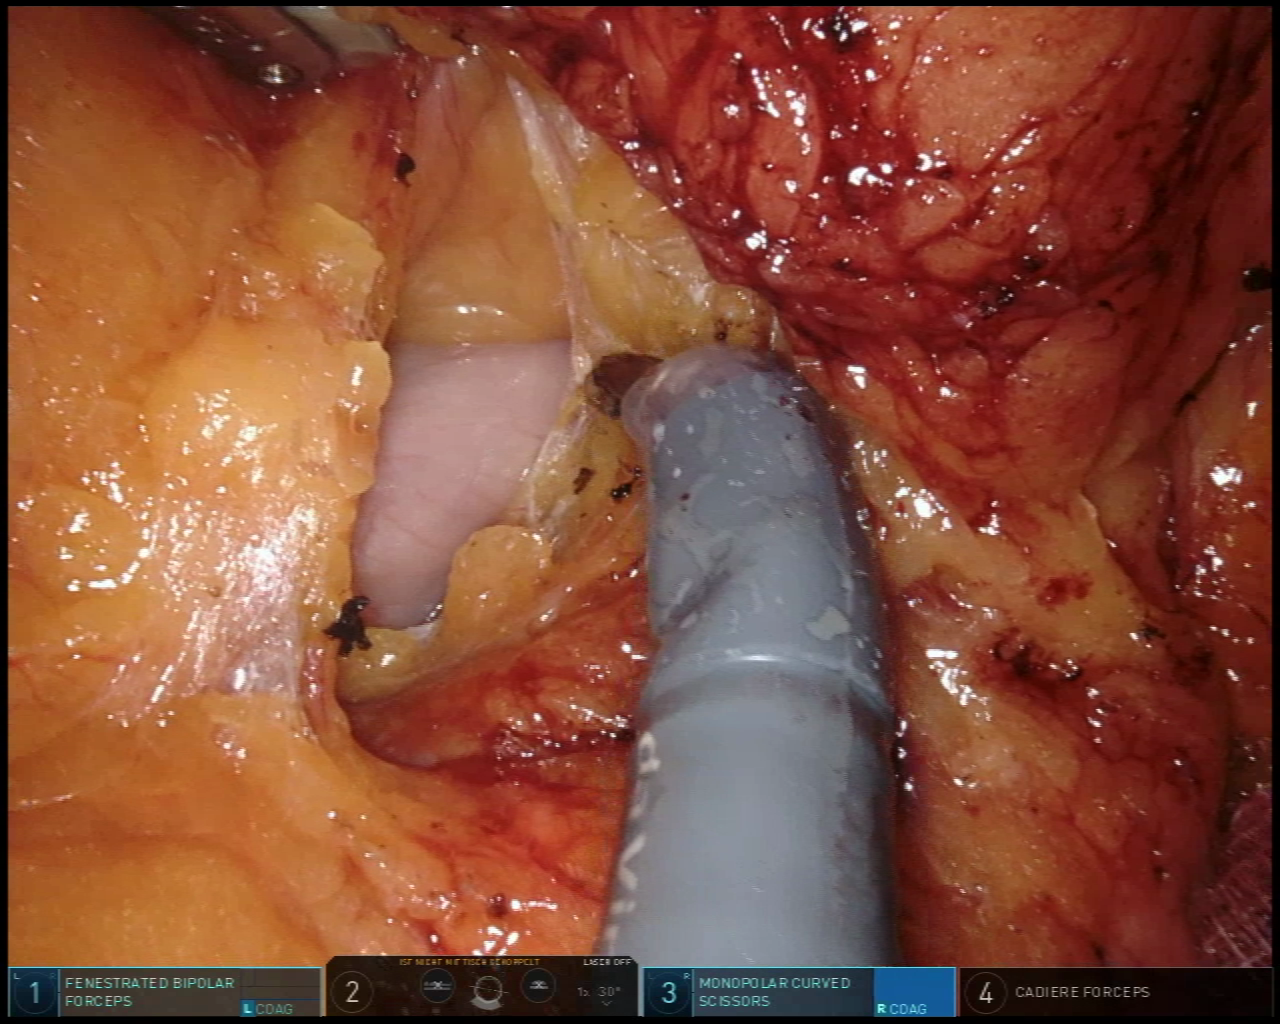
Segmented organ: stomach
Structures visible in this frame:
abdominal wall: no
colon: no
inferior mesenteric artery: no
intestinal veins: no
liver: no
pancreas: yes
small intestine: no
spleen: no
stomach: yes
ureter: no
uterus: no
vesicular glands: no